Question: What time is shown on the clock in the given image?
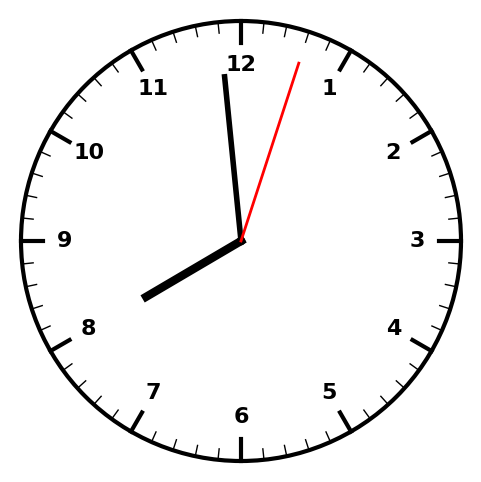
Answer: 07:59:03